Question: I am looking to parse custom markdown text such as the examples below.
'''
1
Post:1
Image:1|thumb
Image:1|thumb|html classes here
1|thumb|html classes here
'''
General format: 'ModelName:ID|image_size|html classes'
Everything except the id after the colon (:) is optional. Note that the id can also be a string. There can be a number of space separated css classes after the last pipe. This is what I have so far:
'''
^([\w\.]+)?(?::([-\w\d\.]+))(?:\|(\w+))?(?:\|([-\w\s\d]+))?$
'''

<URL>
This regular expression has several issues that I can't figure out how to fix
1. The colon should appear before the line that merges into main, not after. In other words, the colon is only required if Group 1 is present. (Same idea as with the pipe (|) before group 3 and 4.
2. The regex does not match the last 3 test cases at the top. 1 and Post:1 are matched correctly.
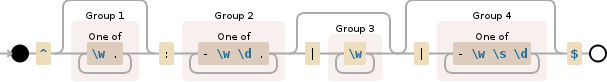
Answer: You could do it with
'''
(?:(\w+):)?(\d+)(?:[^|
]*\|([^|
]*)(?:\|(.*))?)?
'''
It'll capture the first in group 1, the ID into the 2nd group, the image size into the 3rd and classes into the 4th.
First it captures a (optional), then a number. Followed by that a group, also optional, that scans for '|', and then capture everything up to another '|'or end of line. If a '|' was found capture everything to the end of line.
<URL>.